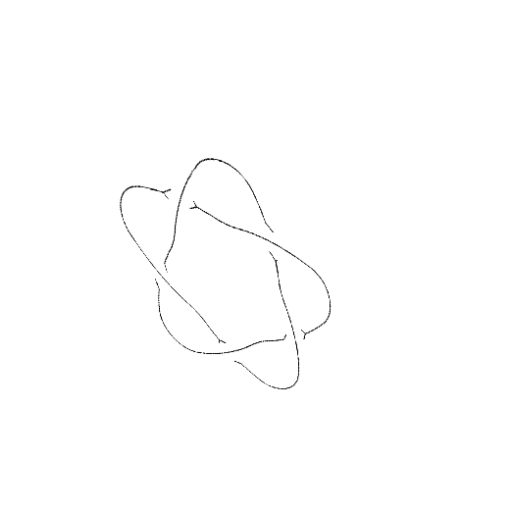
Crossing number: 5